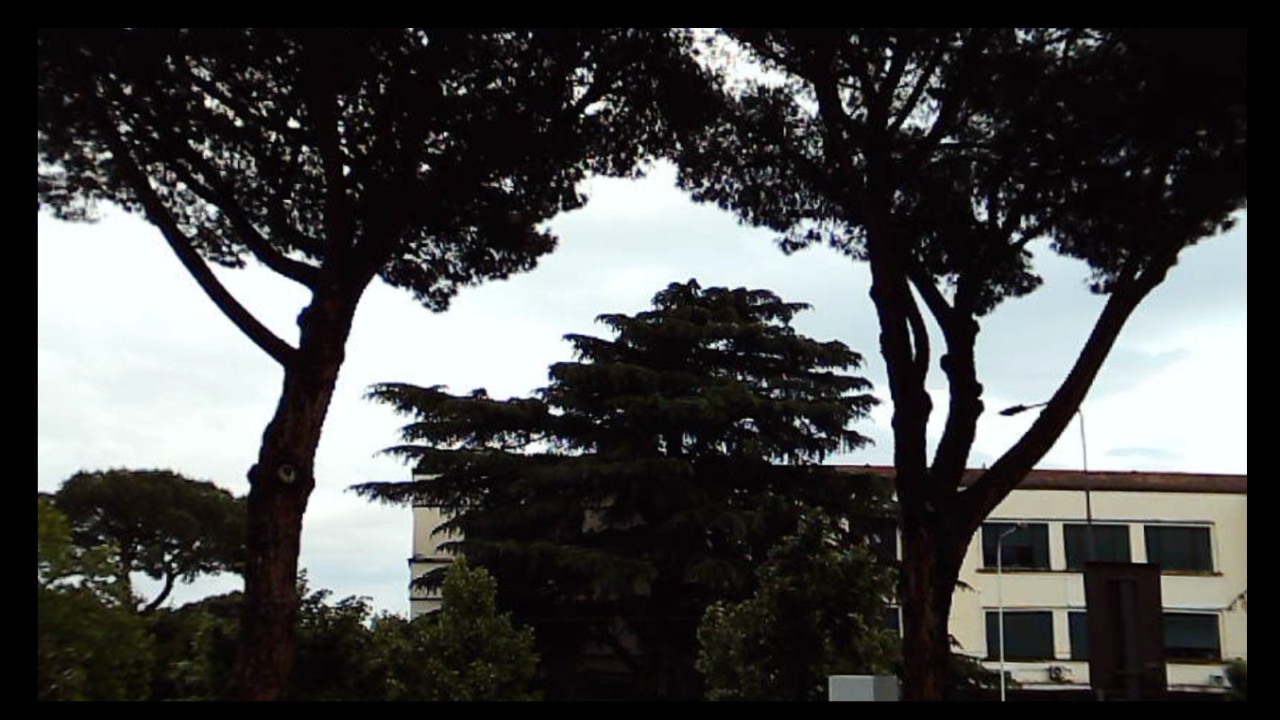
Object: DarwinFPV cineape20